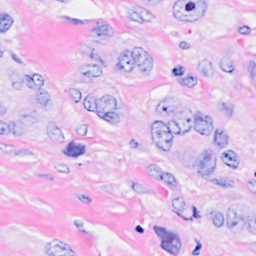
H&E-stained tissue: Breast